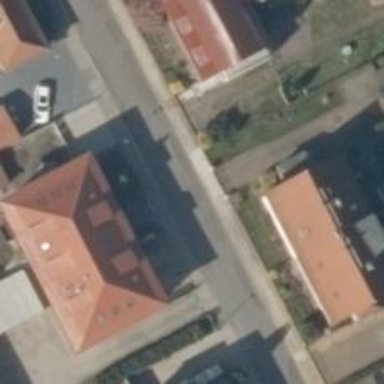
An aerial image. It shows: Residential road with sidewalks on both sides.